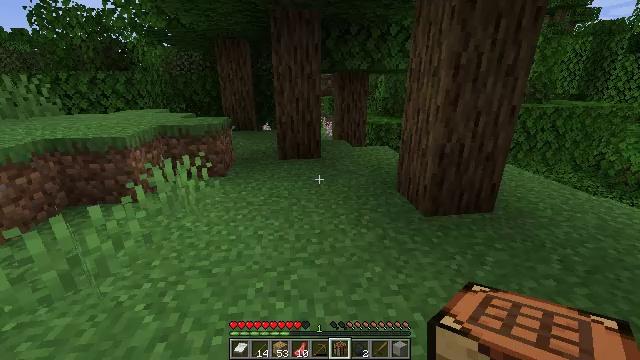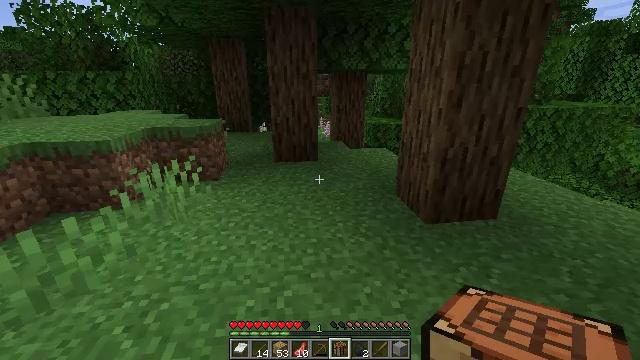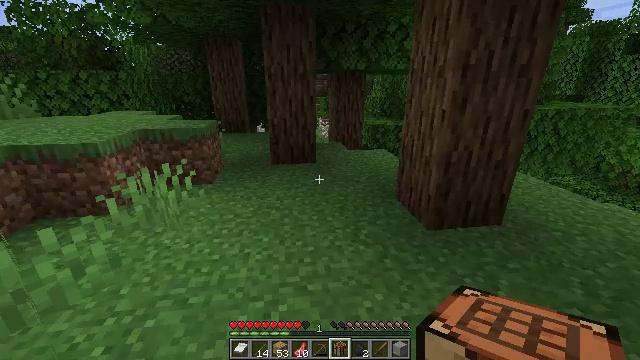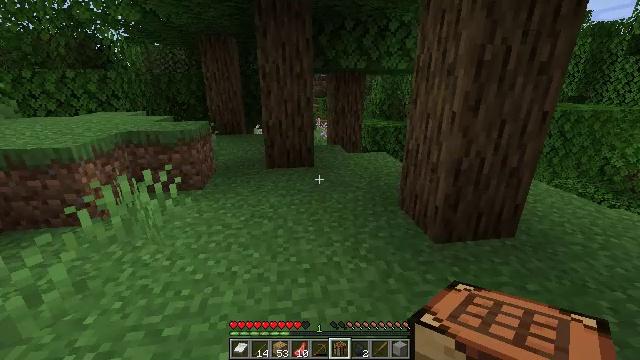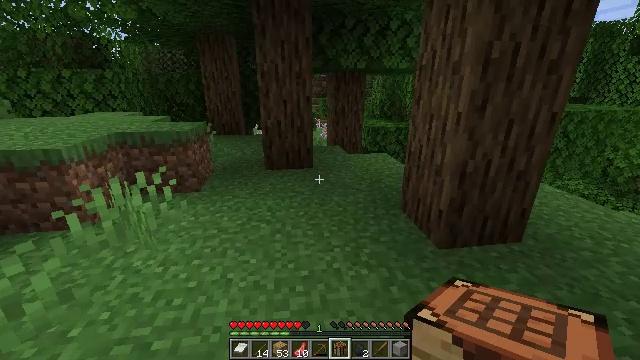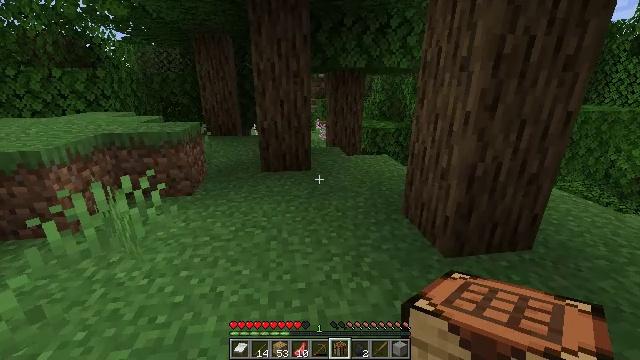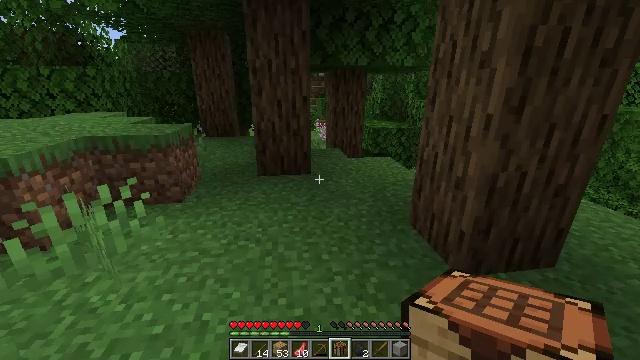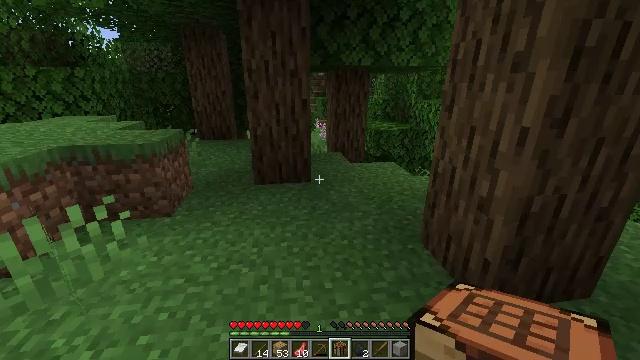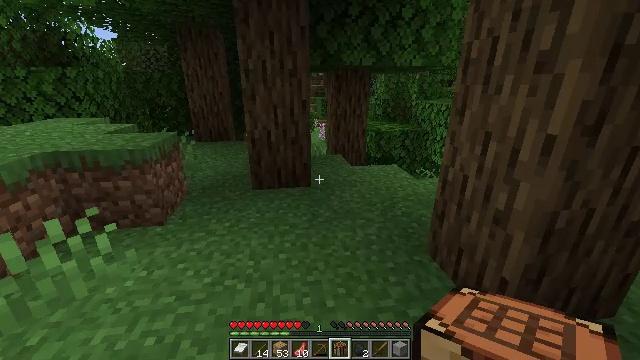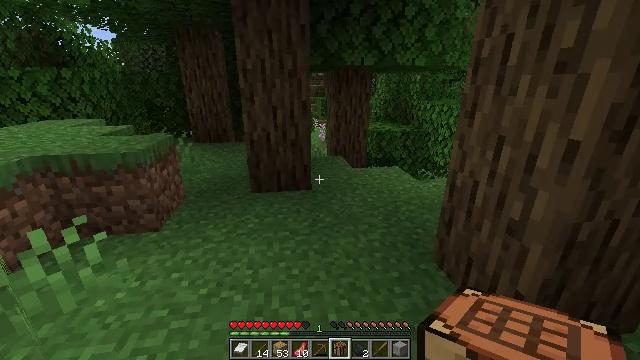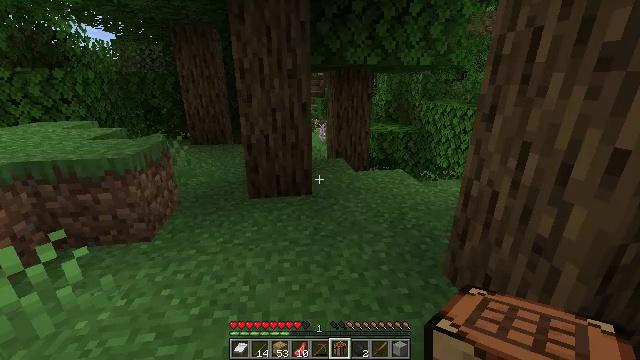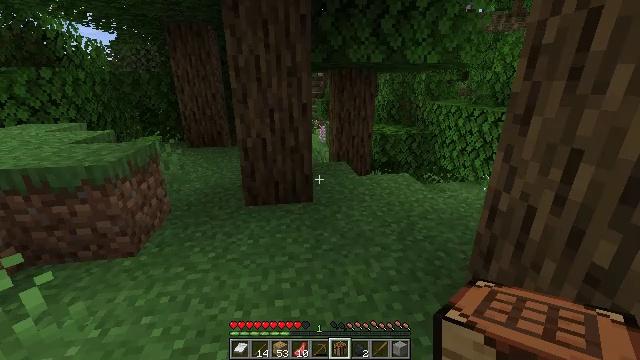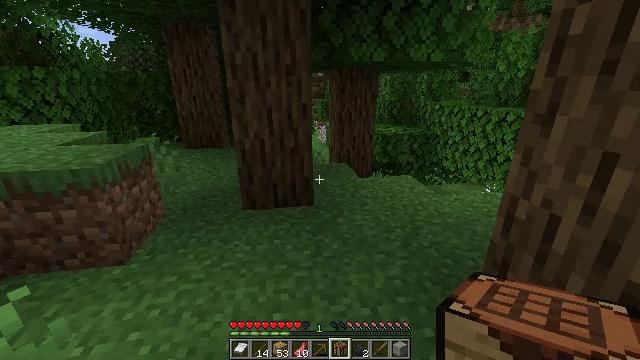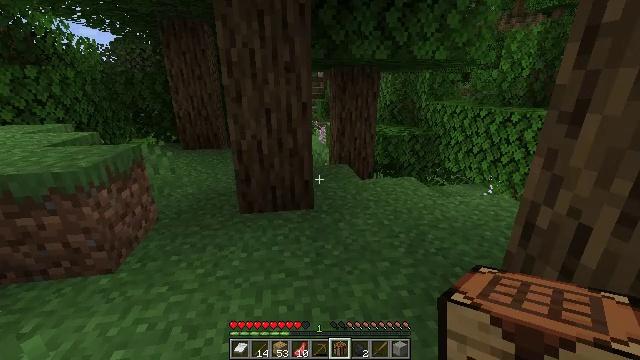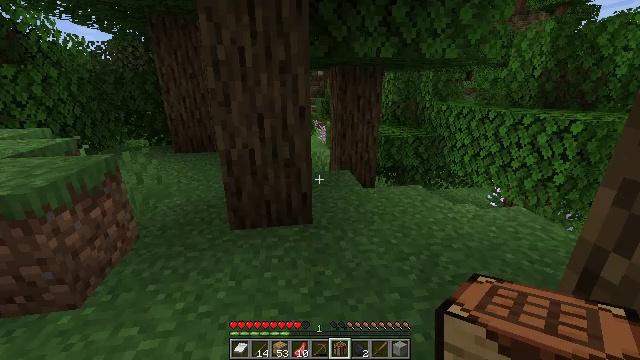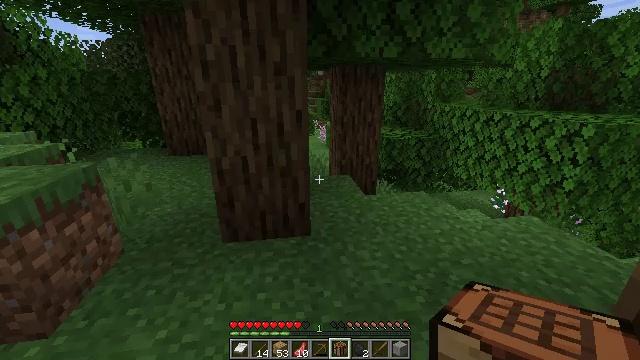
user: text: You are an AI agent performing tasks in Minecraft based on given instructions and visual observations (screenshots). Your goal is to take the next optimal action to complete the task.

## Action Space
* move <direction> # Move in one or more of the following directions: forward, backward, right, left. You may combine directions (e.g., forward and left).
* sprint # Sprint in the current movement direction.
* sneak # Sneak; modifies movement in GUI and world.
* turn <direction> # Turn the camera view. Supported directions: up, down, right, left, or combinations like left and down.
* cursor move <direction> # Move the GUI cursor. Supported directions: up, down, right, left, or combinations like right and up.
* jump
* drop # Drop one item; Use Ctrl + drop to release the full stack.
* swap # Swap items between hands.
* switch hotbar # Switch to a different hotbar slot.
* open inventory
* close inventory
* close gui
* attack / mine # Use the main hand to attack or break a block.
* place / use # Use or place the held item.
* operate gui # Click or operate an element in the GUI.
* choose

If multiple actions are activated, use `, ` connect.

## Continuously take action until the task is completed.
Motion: motion action
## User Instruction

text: Obtain a bee nest using a tool.
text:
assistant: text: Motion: move forward
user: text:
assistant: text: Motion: move forward
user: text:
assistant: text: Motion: move forward
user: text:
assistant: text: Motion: move forward
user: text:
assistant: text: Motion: move forward
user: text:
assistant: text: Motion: move forward
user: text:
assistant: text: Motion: move forward
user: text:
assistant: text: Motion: move forward
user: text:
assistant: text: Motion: move forward
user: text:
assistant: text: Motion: move forward
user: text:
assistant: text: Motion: move forward
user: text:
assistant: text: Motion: move forward
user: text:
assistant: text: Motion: move forward
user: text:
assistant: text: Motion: move forward
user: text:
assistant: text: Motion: move forward
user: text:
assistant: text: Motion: move forward
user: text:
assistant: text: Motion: move forward
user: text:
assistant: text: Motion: move forward
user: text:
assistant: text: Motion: no_op
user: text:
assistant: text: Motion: no_op
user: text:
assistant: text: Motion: no_op
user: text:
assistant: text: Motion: no_op
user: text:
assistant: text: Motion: no_op
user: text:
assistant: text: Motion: no_op
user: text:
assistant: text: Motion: no_op
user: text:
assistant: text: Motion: no_op
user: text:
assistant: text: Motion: no_op
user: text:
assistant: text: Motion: no_op
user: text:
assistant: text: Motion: no_op
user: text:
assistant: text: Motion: no_op